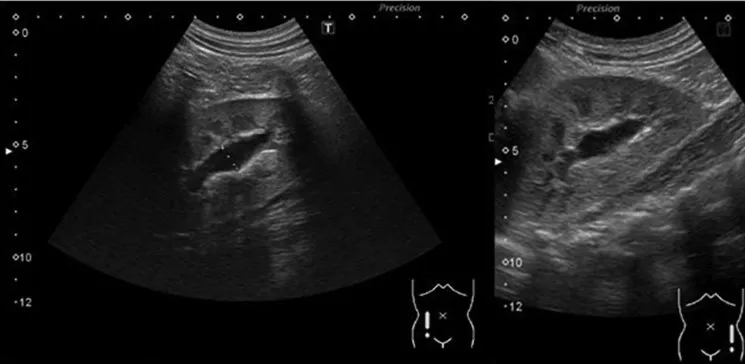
Renal ultrasonography revealed bilateral mild-to-moderate hydronephrosis ~11 mm after laparoscopic appendectomy on POD10.
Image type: radiology (ultrasound)